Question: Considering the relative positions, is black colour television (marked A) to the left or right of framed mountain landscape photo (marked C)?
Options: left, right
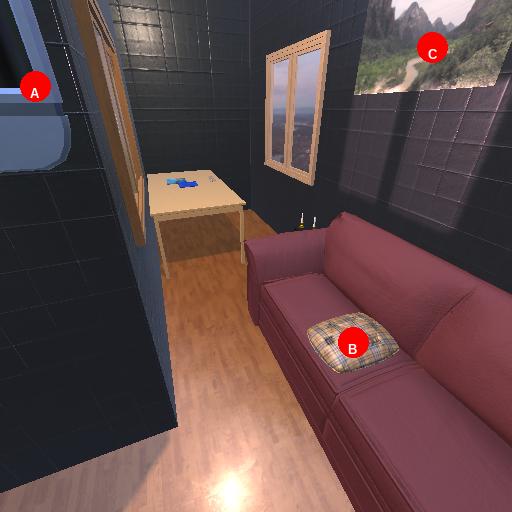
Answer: left